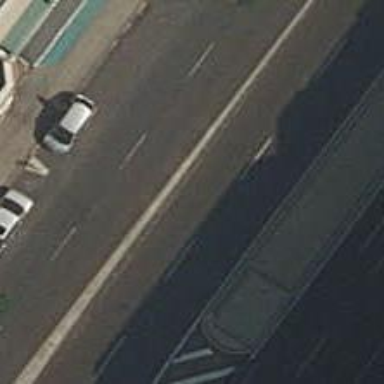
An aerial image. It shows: Primary highway with asphalt surface. It includes shared lane for cyclists.